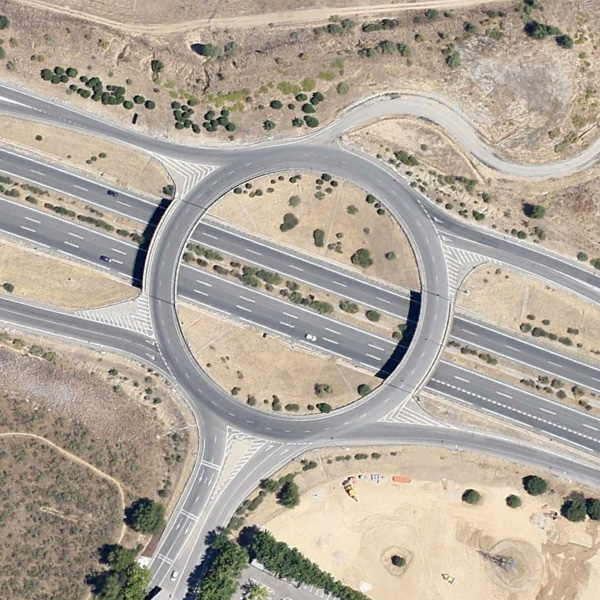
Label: Viaduct